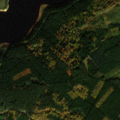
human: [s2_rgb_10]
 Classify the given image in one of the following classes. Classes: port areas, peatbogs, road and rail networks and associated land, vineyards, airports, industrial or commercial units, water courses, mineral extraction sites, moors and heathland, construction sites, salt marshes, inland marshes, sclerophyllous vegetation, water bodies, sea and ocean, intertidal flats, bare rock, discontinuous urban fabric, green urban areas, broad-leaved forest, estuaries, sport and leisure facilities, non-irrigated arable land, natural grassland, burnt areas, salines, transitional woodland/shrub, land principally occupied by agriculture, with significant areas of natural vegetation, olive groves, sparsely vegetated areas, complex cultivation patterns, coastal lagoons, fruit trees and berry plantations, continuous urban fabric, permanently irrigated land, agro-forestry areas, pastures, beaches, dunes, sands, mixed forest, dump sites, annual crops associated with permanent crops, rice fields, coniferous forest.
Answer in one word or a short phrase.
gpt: broad-leaved forest, coniferous forest, mixed forest, water bodies